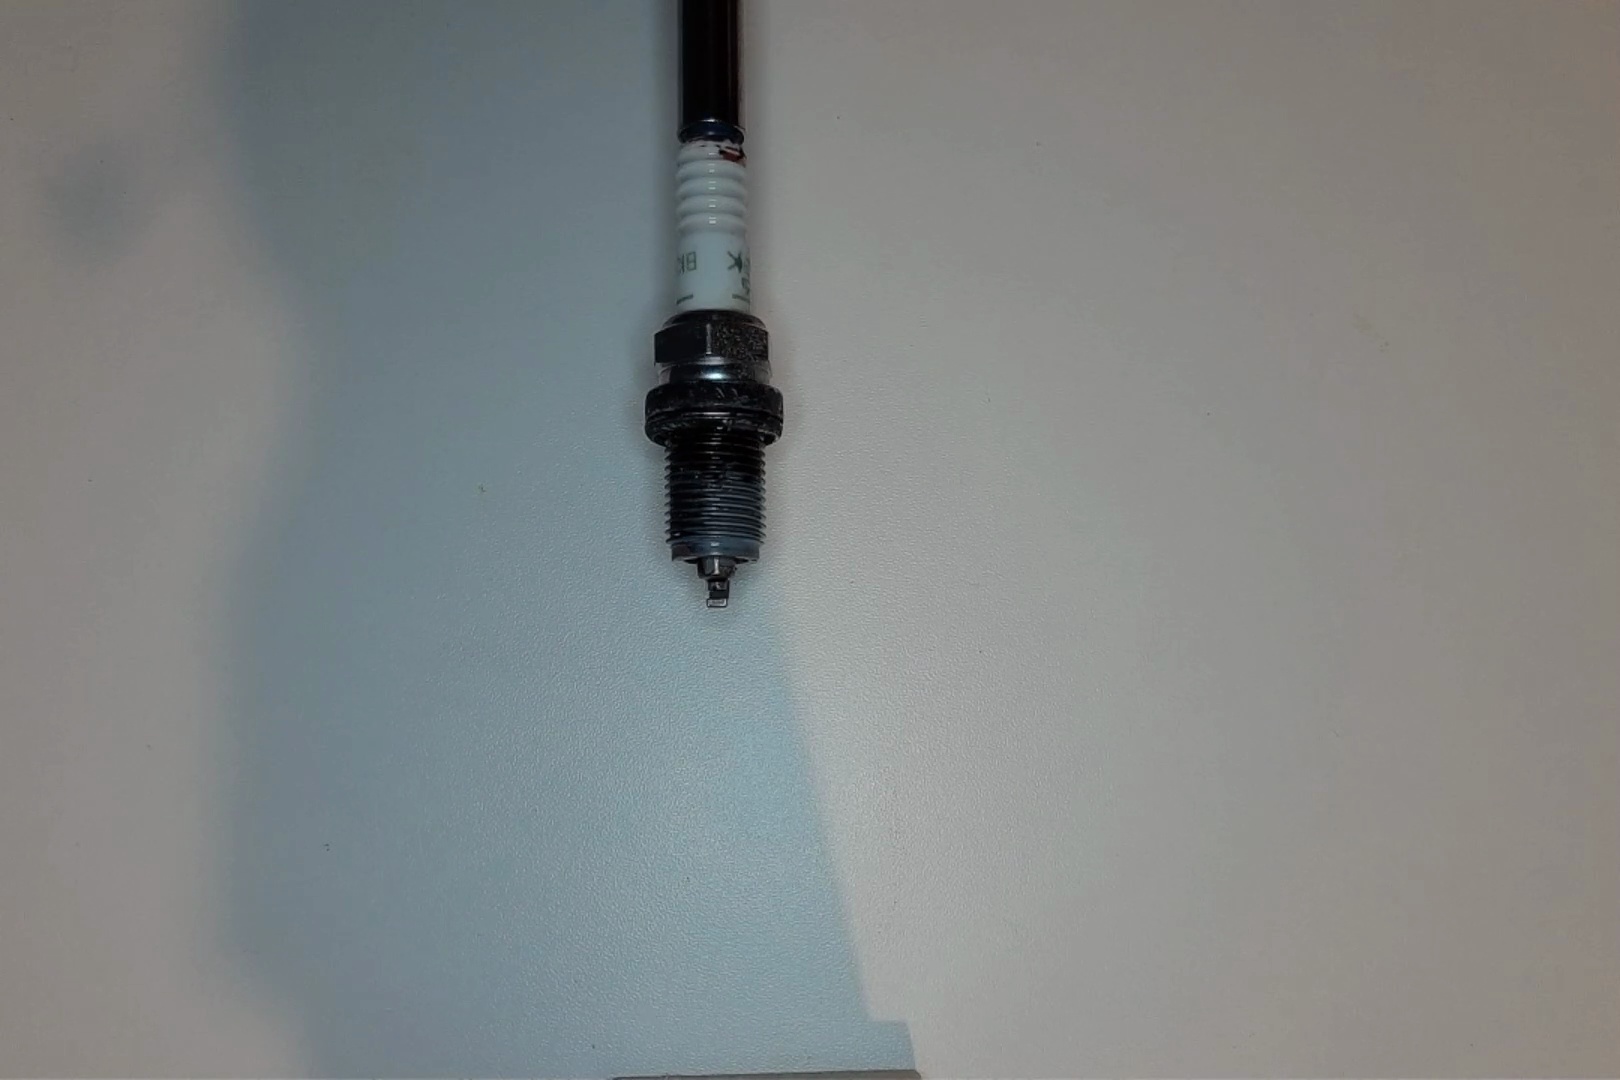
Label: anomaly